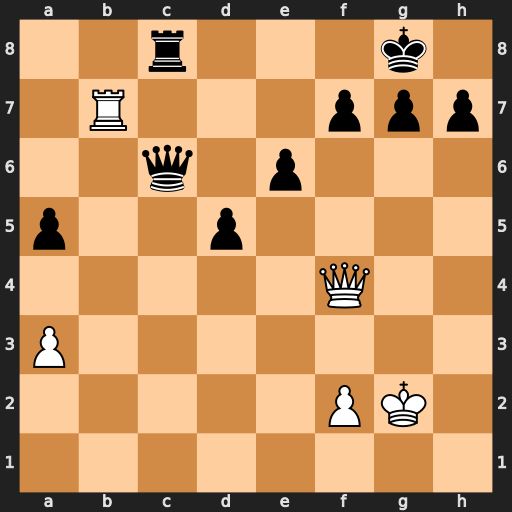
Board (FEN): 2r3k1/1R3ppp/2q1p3/p2p4/5Q2/P7/5PK1/8
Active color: w
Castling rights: -
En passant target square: -
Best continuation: Qxf7+ Kh8 Qxg7#